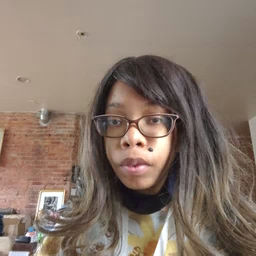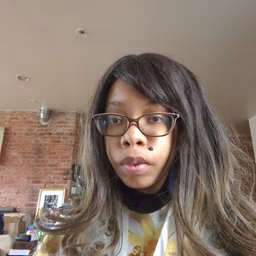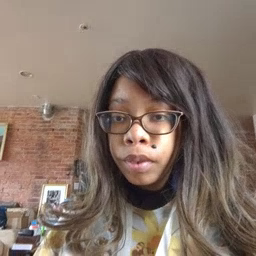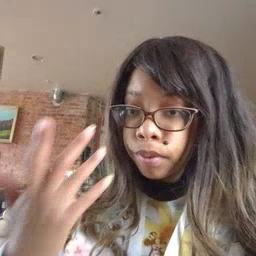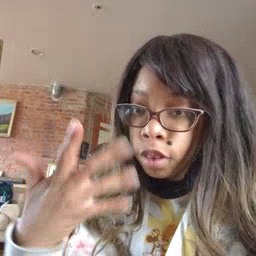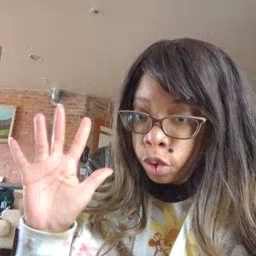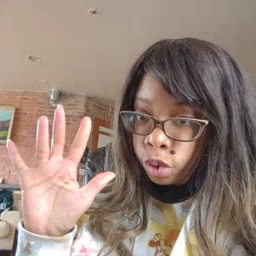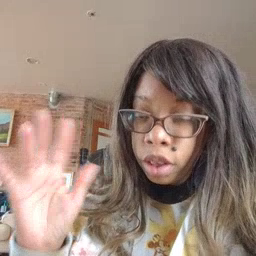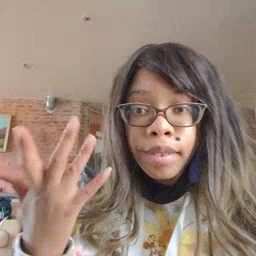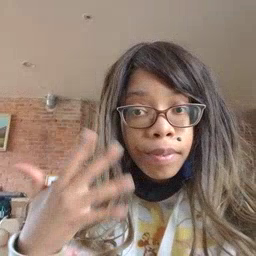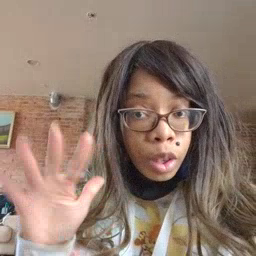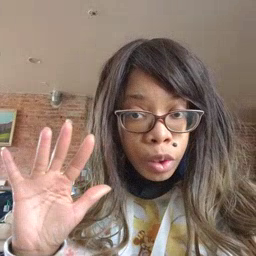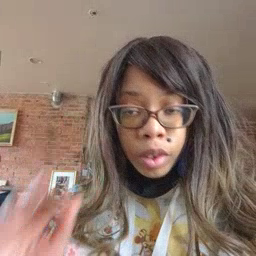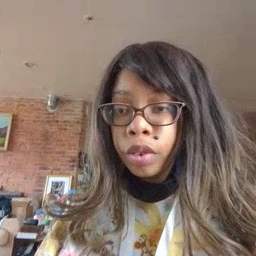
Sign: finish